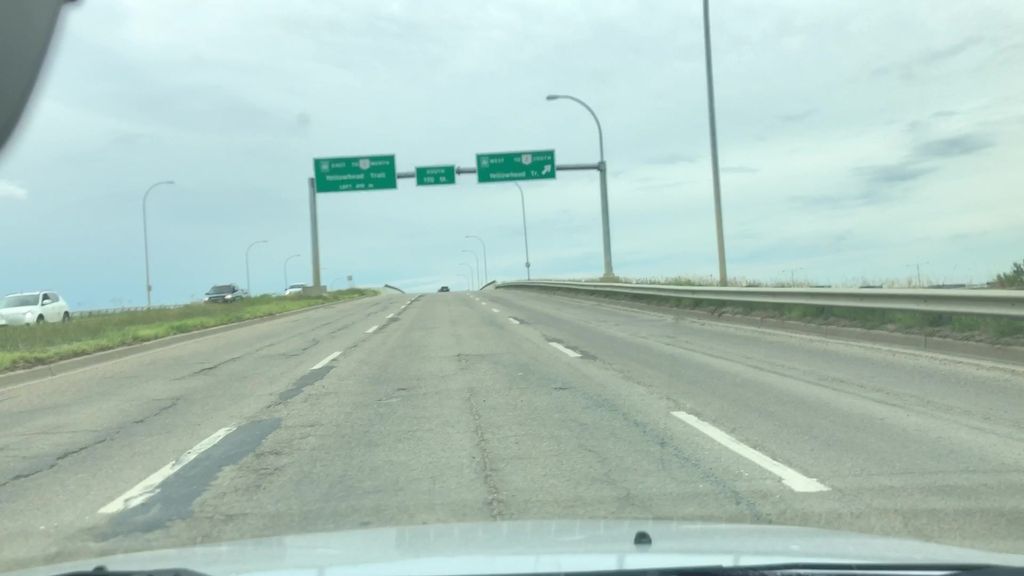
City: edmonton